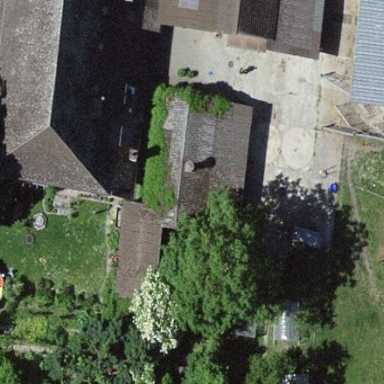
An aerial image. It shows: Farm auxiliary building.